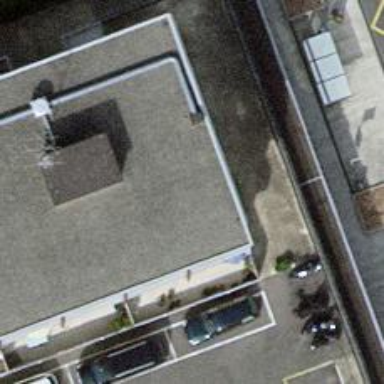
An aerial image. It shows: Pharmacy providing healthcare services.